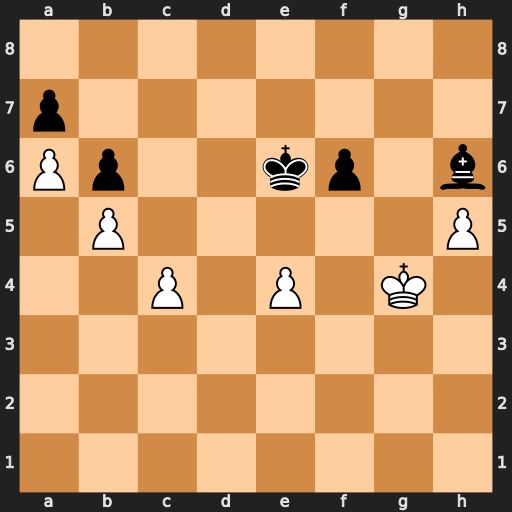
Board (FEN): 8/p7/Pp2kp1b/1P5P/2P1P1K1/8/8/8
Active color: w
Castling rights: -
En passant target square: -
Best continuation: c5 Be3 h6 Bxc5 h7 f5+ exf5+